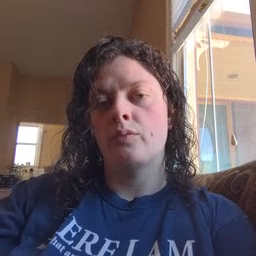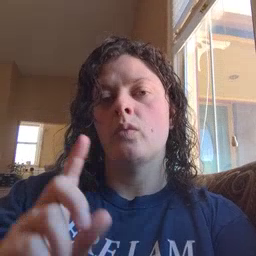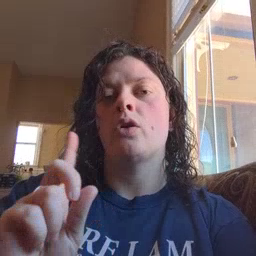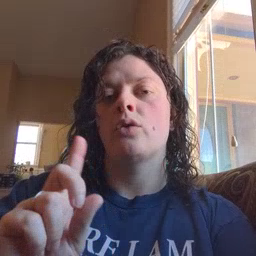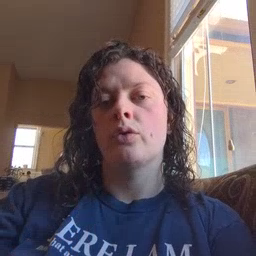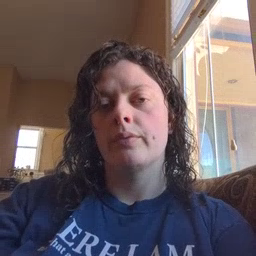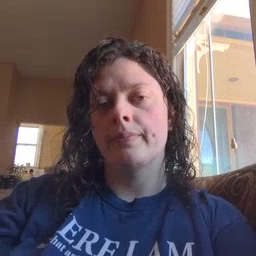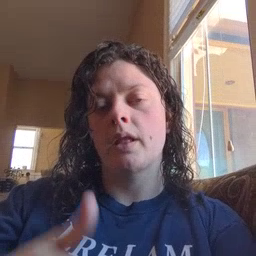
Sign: where